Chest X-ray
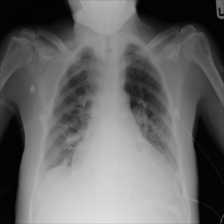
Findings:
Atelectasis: negative
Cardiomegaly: negative
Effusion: positive
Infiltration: negative
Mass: negative
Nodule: negative
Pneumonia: negative
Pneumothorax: negative
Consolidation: negative
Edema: negative
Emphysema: negative
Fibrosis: negative
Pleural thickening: negative
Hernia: negative